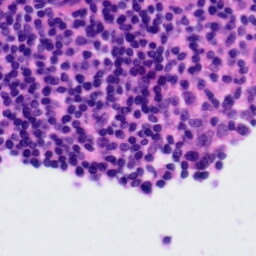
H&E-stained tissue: Tonsil